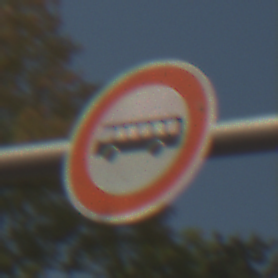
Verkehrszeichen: VerbotKraftomnibusse
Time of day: MorningAfternoon
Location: Outdoor (Suburban)
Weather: Clear
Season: NotSpecified
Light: Natural